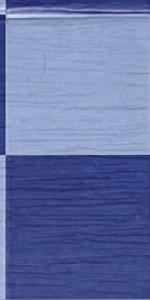
Label: Empty